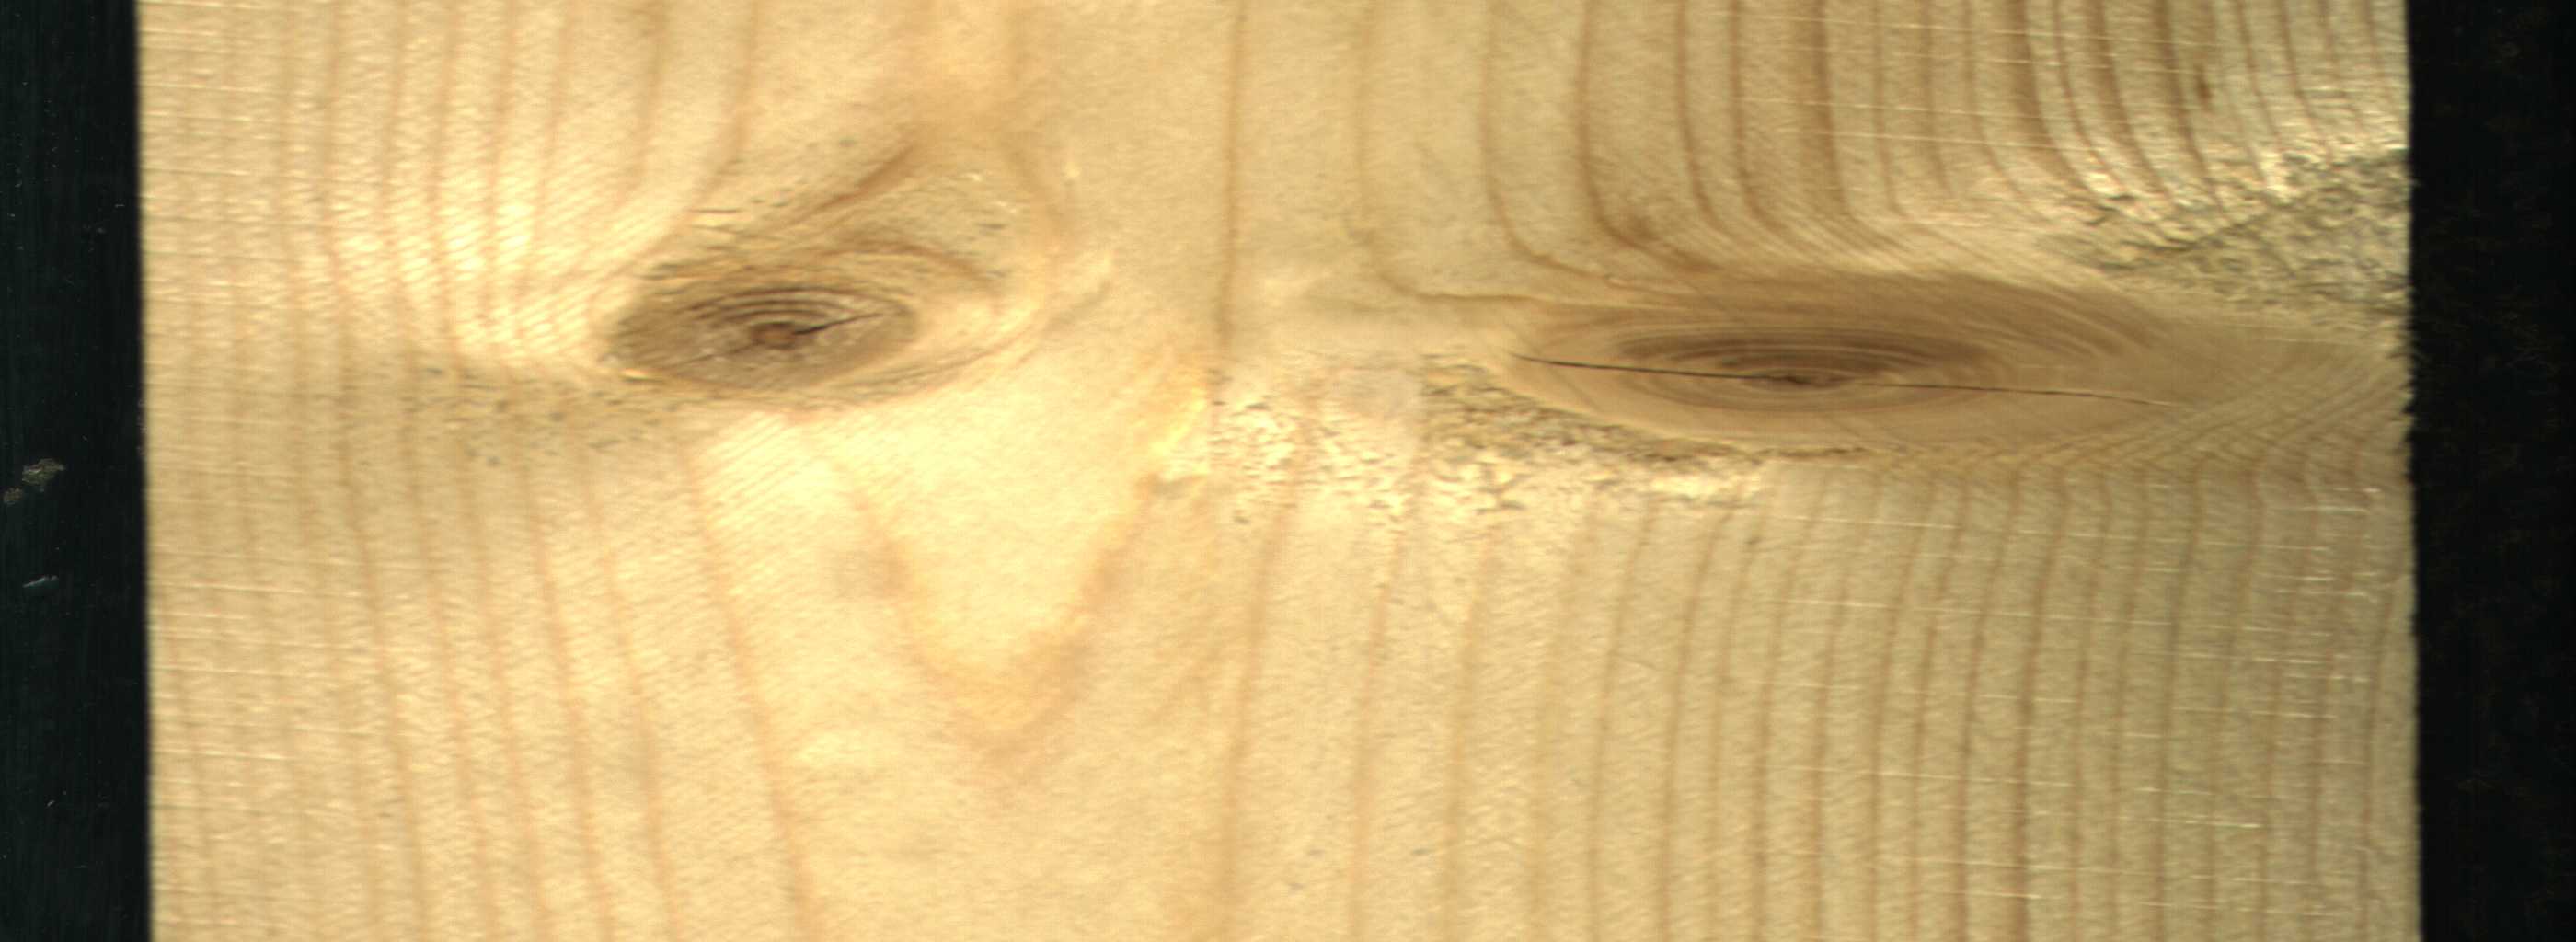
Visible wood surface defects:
knot_with_crack
knot_with_crack